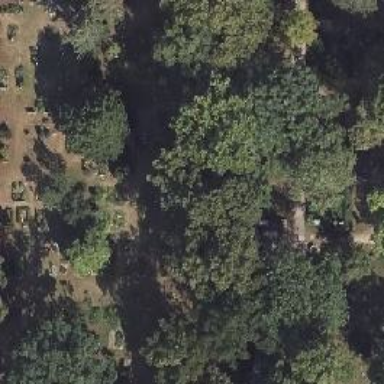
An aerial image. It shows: Historic tomb in cemetery.